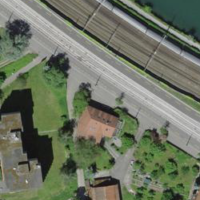
EUNIS habitat code: 54
Species observed at this site:
Cygnus olor